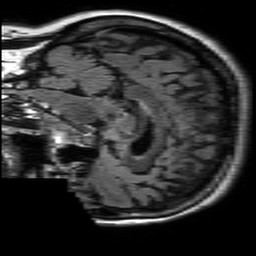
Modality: FLAIR
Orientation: sagittal
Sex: female
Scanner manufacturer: philips
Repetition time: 11 s
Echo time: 0.125 s